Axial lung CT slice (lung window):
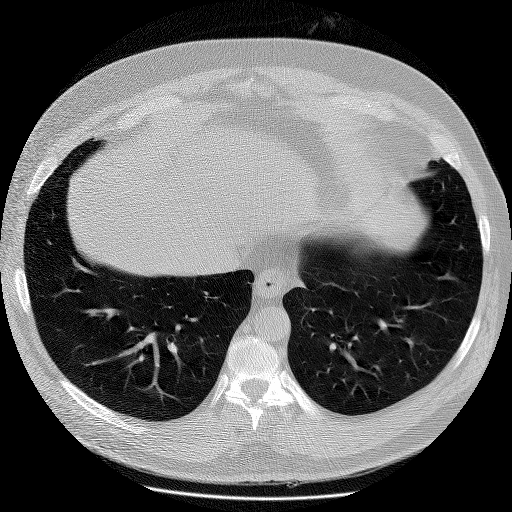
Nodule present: no